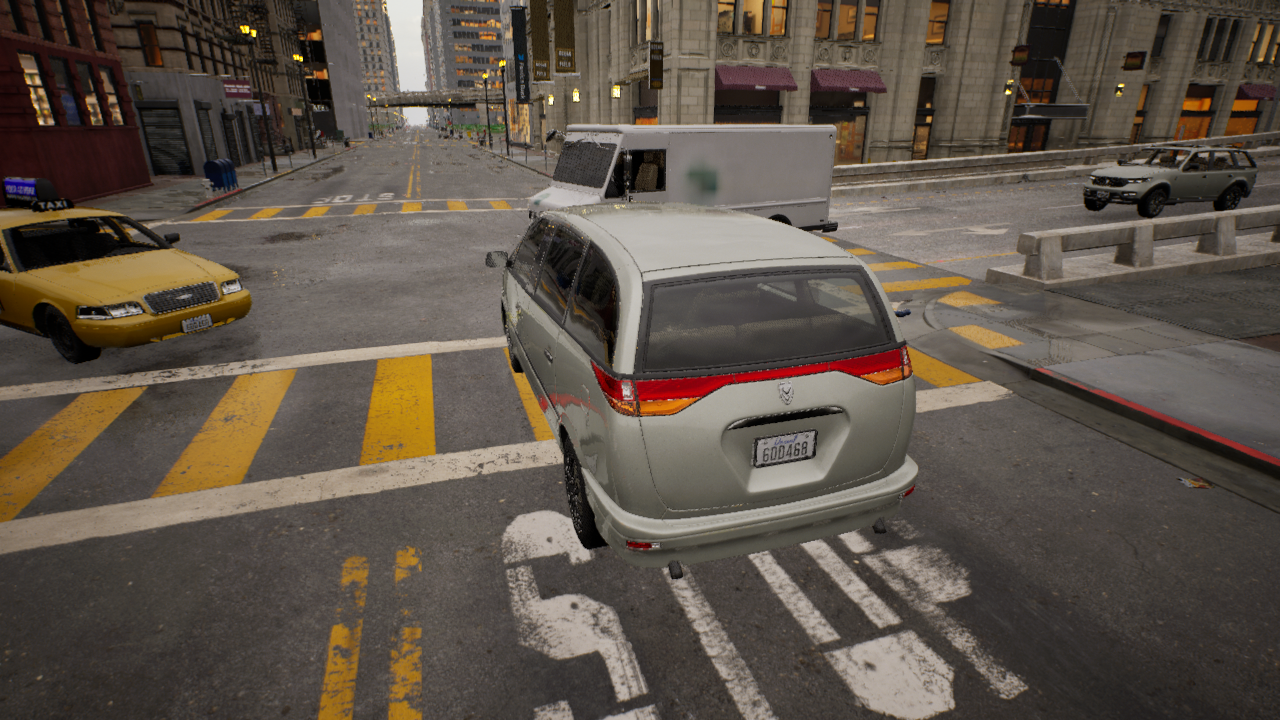
Venue: residential
Lighting: golden hour
Vehicle rig: minivan